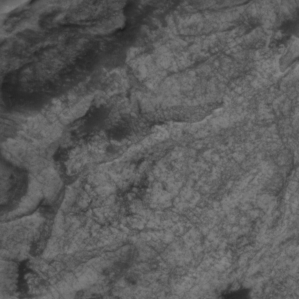
Label: non_frost